Question: I have a customer that wants a news page like this

but with 'UICollectionView' I have no idea how to do. I have to use 'reusable' element because this page may be contains infinite elements.
Idea ?
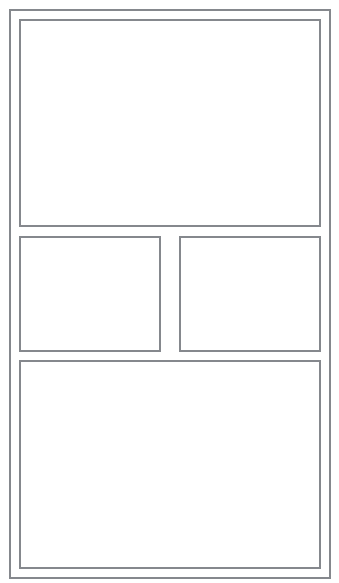
Answer: You can use -'(CGSize)collectionView:(UICollectionView *)collectionView layout:(UICollectionViewLayout*)collectionViewLayout sizeForItemAtIndexPath:(NSIndexPath *)indexPath' and set different size for each cell